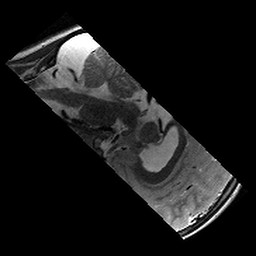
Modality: T2w
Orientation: sagittal
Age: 11
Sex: male
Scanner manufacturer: siemens
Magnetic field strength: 3 T
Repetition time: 9.23 s
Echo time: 0.067 s